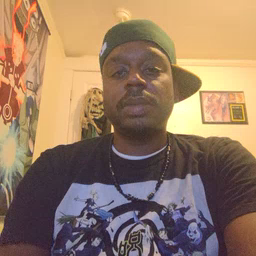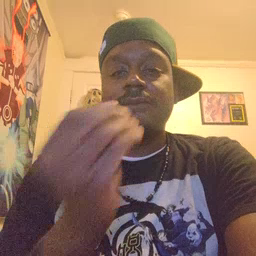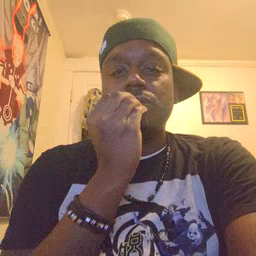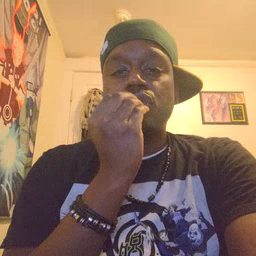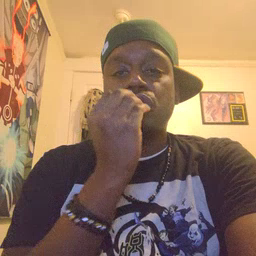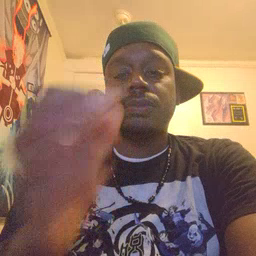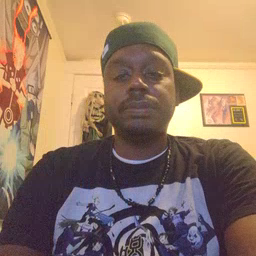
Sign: food